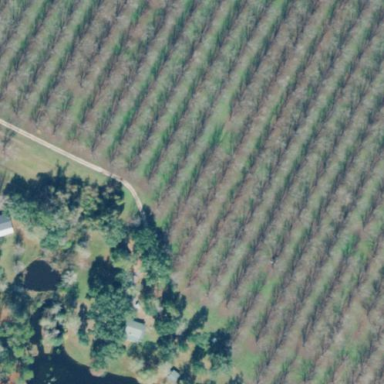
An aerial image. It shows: Orchard.